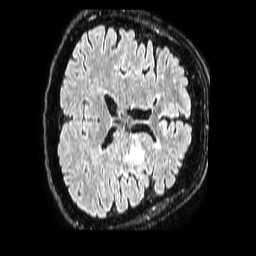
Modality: FLAIR
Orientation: axial
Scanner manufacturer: philips
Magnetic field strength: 1.5 T
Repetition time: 4.8 s
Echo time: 0.3 s